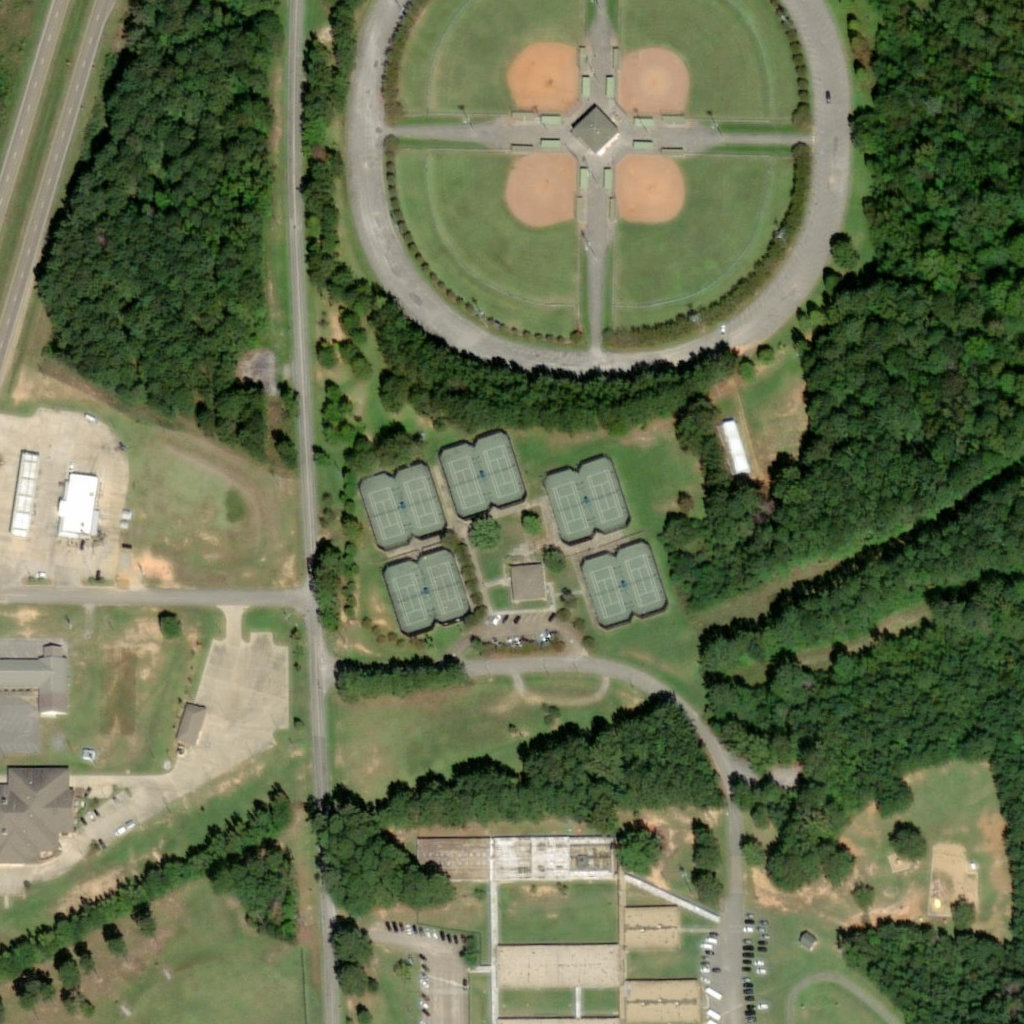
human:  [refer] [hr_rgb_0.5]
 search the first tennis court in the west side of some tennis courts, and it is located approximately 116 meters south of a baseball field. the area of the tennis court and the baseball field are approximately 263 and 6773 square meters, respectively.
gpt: <box>[[56, 53, 61, 61, 0]]</box>

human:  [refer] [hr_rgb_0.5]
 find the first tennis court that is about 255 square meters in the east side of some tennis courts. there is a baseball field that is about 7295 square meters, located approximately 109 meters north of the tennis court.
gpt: <box>[[60, 52, 64, 59, 0]]</box>